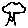
Label: tree